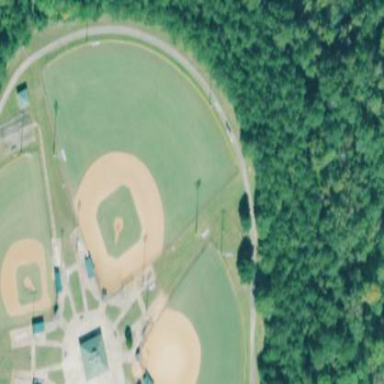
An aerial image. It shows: Baseball pitch for leisure and sports activities.